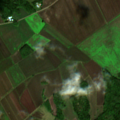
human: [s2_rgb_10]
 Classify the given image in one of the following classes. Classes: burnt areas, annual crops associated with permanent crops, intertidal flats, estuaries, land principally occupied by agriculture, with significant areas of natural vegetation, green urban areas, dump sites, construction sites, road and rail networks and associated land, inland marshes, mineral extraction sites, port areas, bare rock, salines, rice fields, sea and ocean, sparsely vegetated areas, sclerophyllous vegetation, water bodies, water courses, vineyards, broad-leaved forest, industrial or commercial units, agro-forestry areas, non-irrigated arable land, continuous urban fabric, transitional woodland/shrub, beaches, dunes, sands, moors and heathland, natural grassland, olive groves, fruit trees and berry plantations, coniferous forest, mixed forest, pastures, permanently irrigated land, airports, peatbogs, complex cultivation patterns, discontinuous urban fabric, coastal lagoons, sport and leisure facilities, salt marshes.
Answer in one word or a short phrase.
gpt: non-irrigated arable land, mixed forest, transitional woodland/shrub